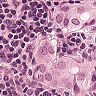
Metastatic tissue present: yes